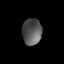
Tissue: skin
Cell type: Epithelial cells
Senescence score: 0.2513
Nuclear area (px): 501
Mean DAPI intensity: 86.537